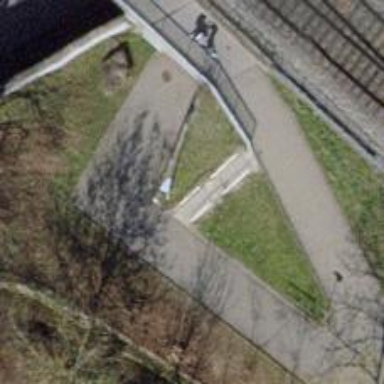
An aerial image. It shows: Road with steps.